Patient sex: M
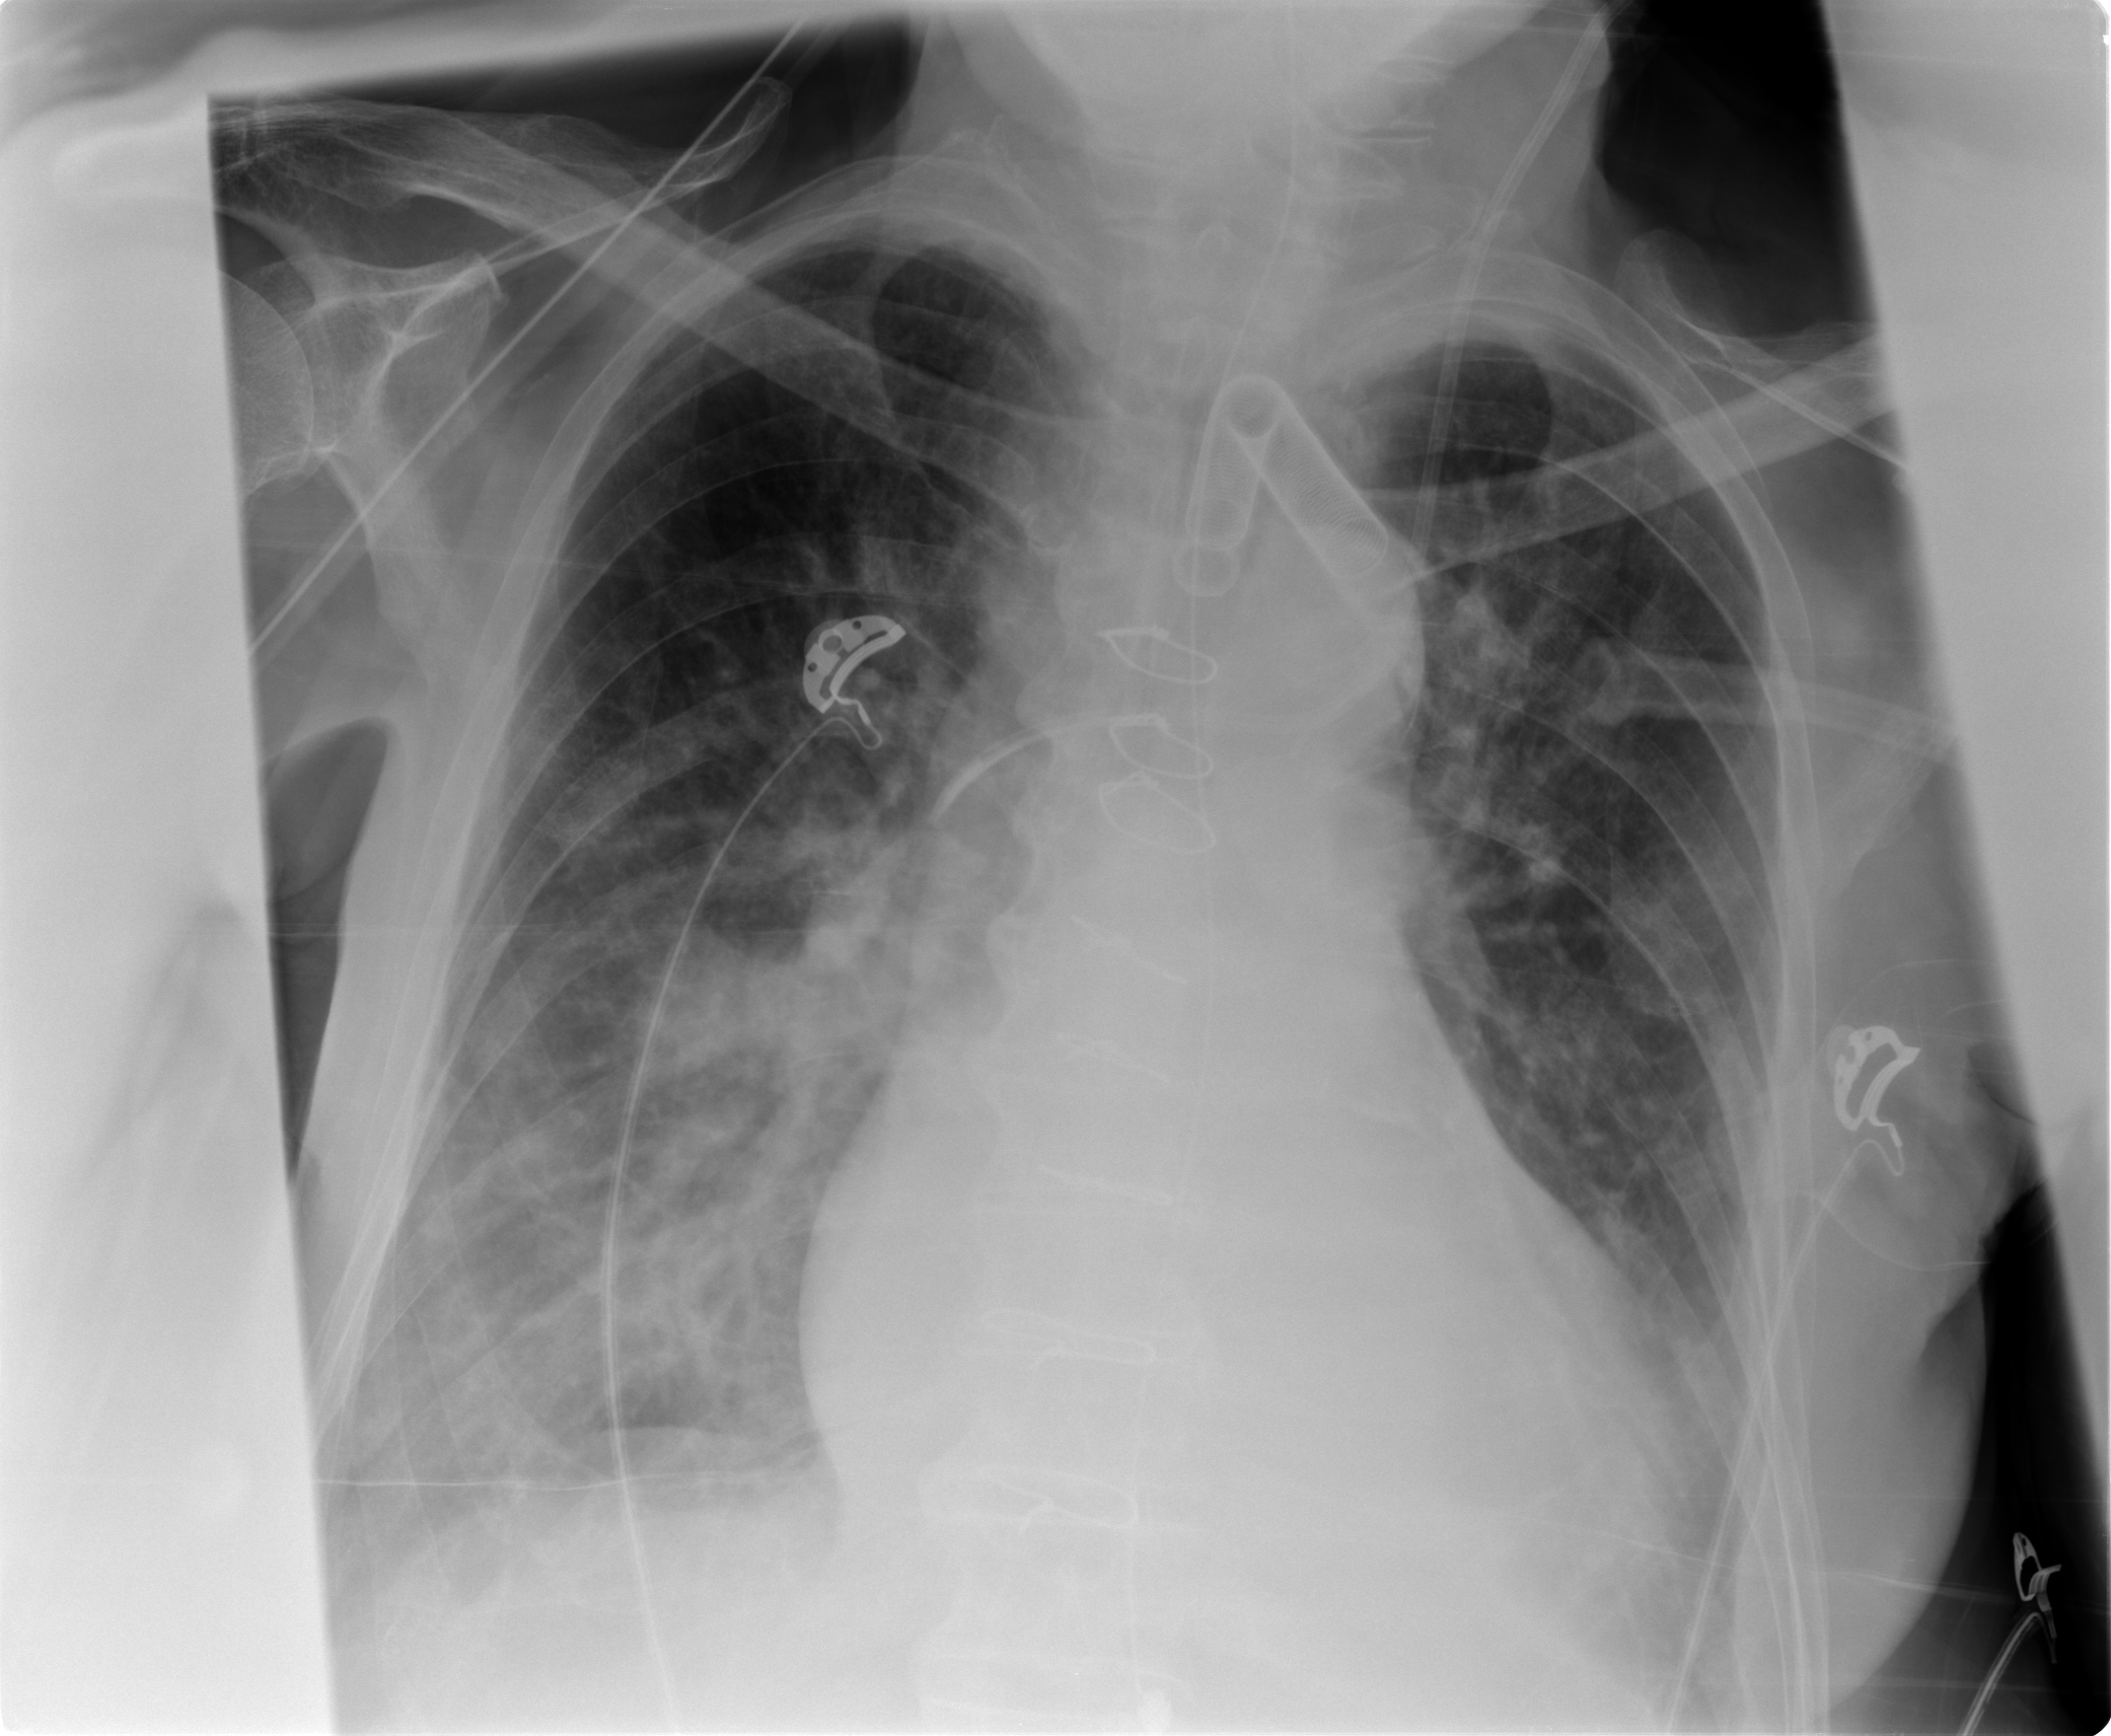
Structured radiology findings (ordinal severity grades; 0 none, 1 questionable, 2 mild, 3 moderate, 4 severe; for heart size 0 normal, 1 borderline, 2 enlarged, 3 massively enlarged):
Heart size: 2
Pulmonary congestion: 2
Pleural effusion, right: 3
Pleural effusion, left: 2
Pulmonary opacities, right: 3
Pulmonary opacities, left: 2
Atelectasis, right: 2
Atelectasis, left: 2